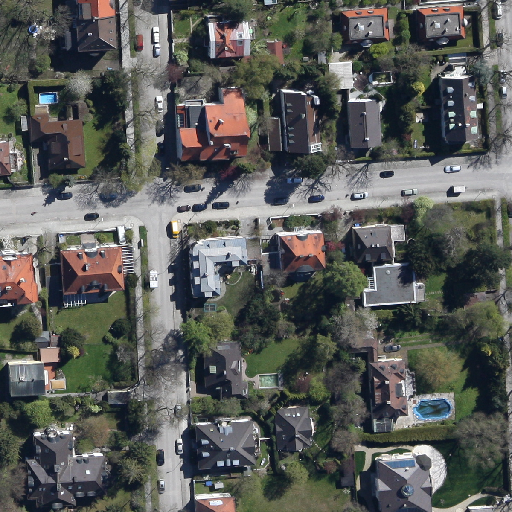
Referring expression: light-duty vehicle in the parking area